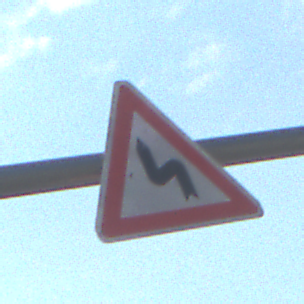
Verkehrszeichen: DoppelkurveZunaechstLinks
Umgebung: Outdoor, Suburban
Tageszeit: Midday
Wetter: PartlyCloudy
Licht: Natural
Jahreszeit: NotSpecified
Kontrast: HighContrast